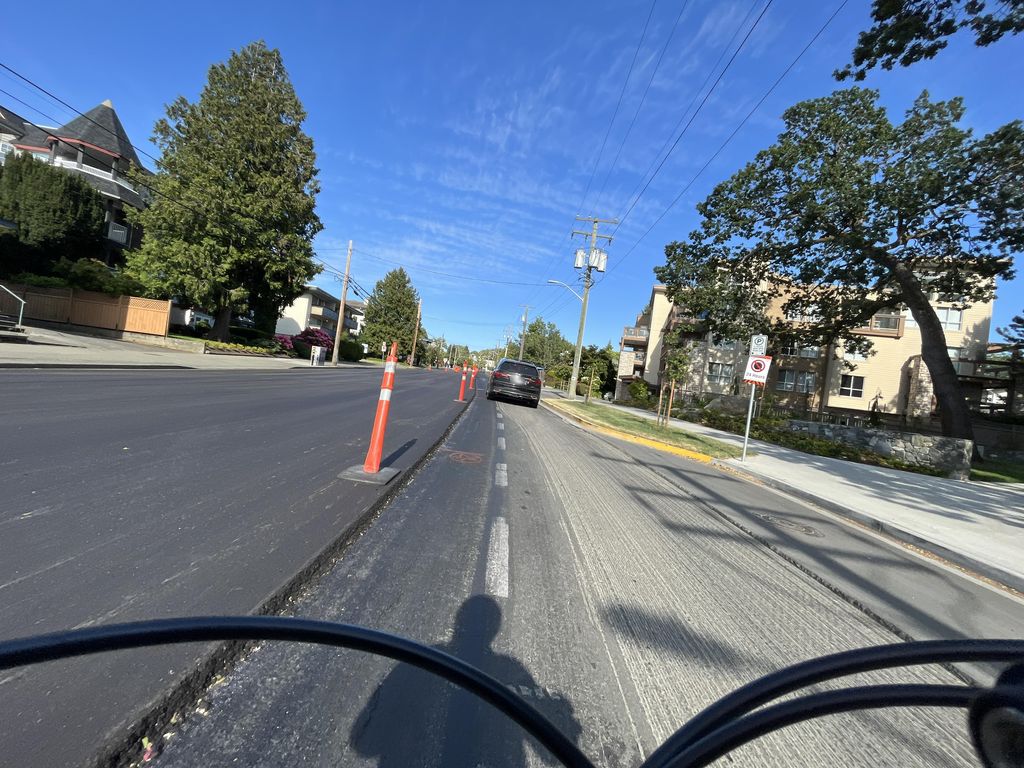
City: victoria